Question: I need to grouping employee names together. I tried to use "Order By" but it didn't work for empty cells.

The table at the top is my current table and I want the result like the table at the bottom. Here is my current select query.
'''
SELECT
DAYNAME(calendar.DATE) AS DAY,
DATE_FORMAT(calendar.DATE, '%d %b %Y') AS Date,
t2.Department,
t2.Name,
TIME(t2.time_enter) AS 'Time In',
TIME(t2.time_exit) AS 'Time Out'
FROM
calendar
LEFT JOIN
(SELECT
employee_hr_id,
time_enter,
time_exit,
department.NAME As Department,
CONCAT(employee.F_NAME, ' ', employee.L_NAME) As Name
from
entry_log
Inner Join employee ON entry_log.EMPLOYEE_HR_ID = employee.HR_ID
Inner Join department ON employee.DEPARTMENT_ID = department.ID
where
CONCAT(employee.F_NAME, ' ', employee.L_NAME) LIKE @NAME) t2 ON date(t2.time_enter) = calendar.date
where
calendar.DATE >= @TIME_ENTER
AND calendar.DATE <= @TIME_EXIT
'''
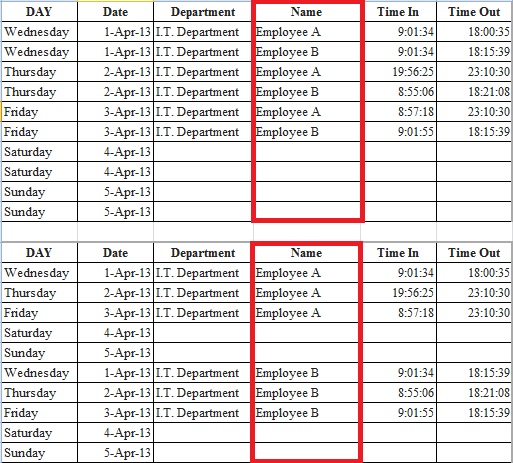
Answer: Instead of just CALENDAR table you should use following subquery.
'''
select calendar.DATE,employee.HR_ID,employee.DEPARTMENT_ID
from calendar,employee
where
calendar.DATE >= @TIME_ENTER
AND calendar.DATE <= @TIME_EXIT
'''
In this case you get all possible combinations of DATE and EMPLOYEE. And then order by 'DEPARTMENT_ID, HR_ID, DATE' from this table.
So your query should looks like:
'''
SELECT
DAYNAME(NEW_calendar.DATE) AS DAY,
DATE_FORMAT(NEW_calendar.DATE, '%d %b %Y') AS Date,
t2.Department,
t2.Name,
TIME(t2.time_enter) AS 'Time In',
TIME(t2.time_exit) AS 'Time Out'
FROM
(
select calendar.DATE as DATE,
employee.HR_ID as HR_ID,
employee.DEPARTMENT_ID as DEPARTMENT_ID
from calendar,employee
where
calendar.DATE >= @TIME_ENTER
AND calendar.DATE <= @TIME_EXIT
) NEW_calendar
LEFT JOIN
(SELECT
employee_hr_id,
time_enter,
time_exit,
department.NAME As Department,
CONCAT(employee.F_NAME, ' ', employee.L_NAME) As Name
from
entry_log
Inner Join employee ON entry_log.EMPLOYEE_HR_ID = employee.HR_ID
Inner Join department ON employee.DEPARTMENT_ID = department.ID
where
CONCAT(employee.F_NAME, ' ', employee.L_NAME) LIKE @NAME) t2
ON date(t2.time_enter) = NEW_calendar.date
and (t2.EMPLOYEE_HR_ID=NEW_calendar.HR_ID)
where
calendar.DATE >= @TIME_ENTER
AND calendar.DATE <= @TIME_EXIT
order by NEW_calendar.DEPARTMENT_ID,NEW_calendar.HR_ID,NEW_calendar.Date
'''